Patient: sex F, age 46
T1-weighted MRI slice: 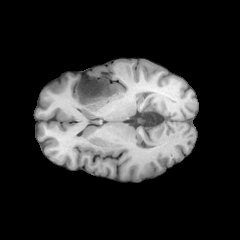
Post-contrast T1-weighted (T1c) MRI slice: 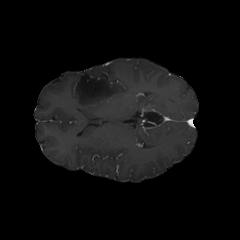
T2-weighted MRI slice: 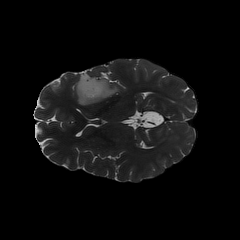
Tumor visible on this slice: yes
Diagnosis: Astrocytoma, IDH-mutant
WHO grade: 2